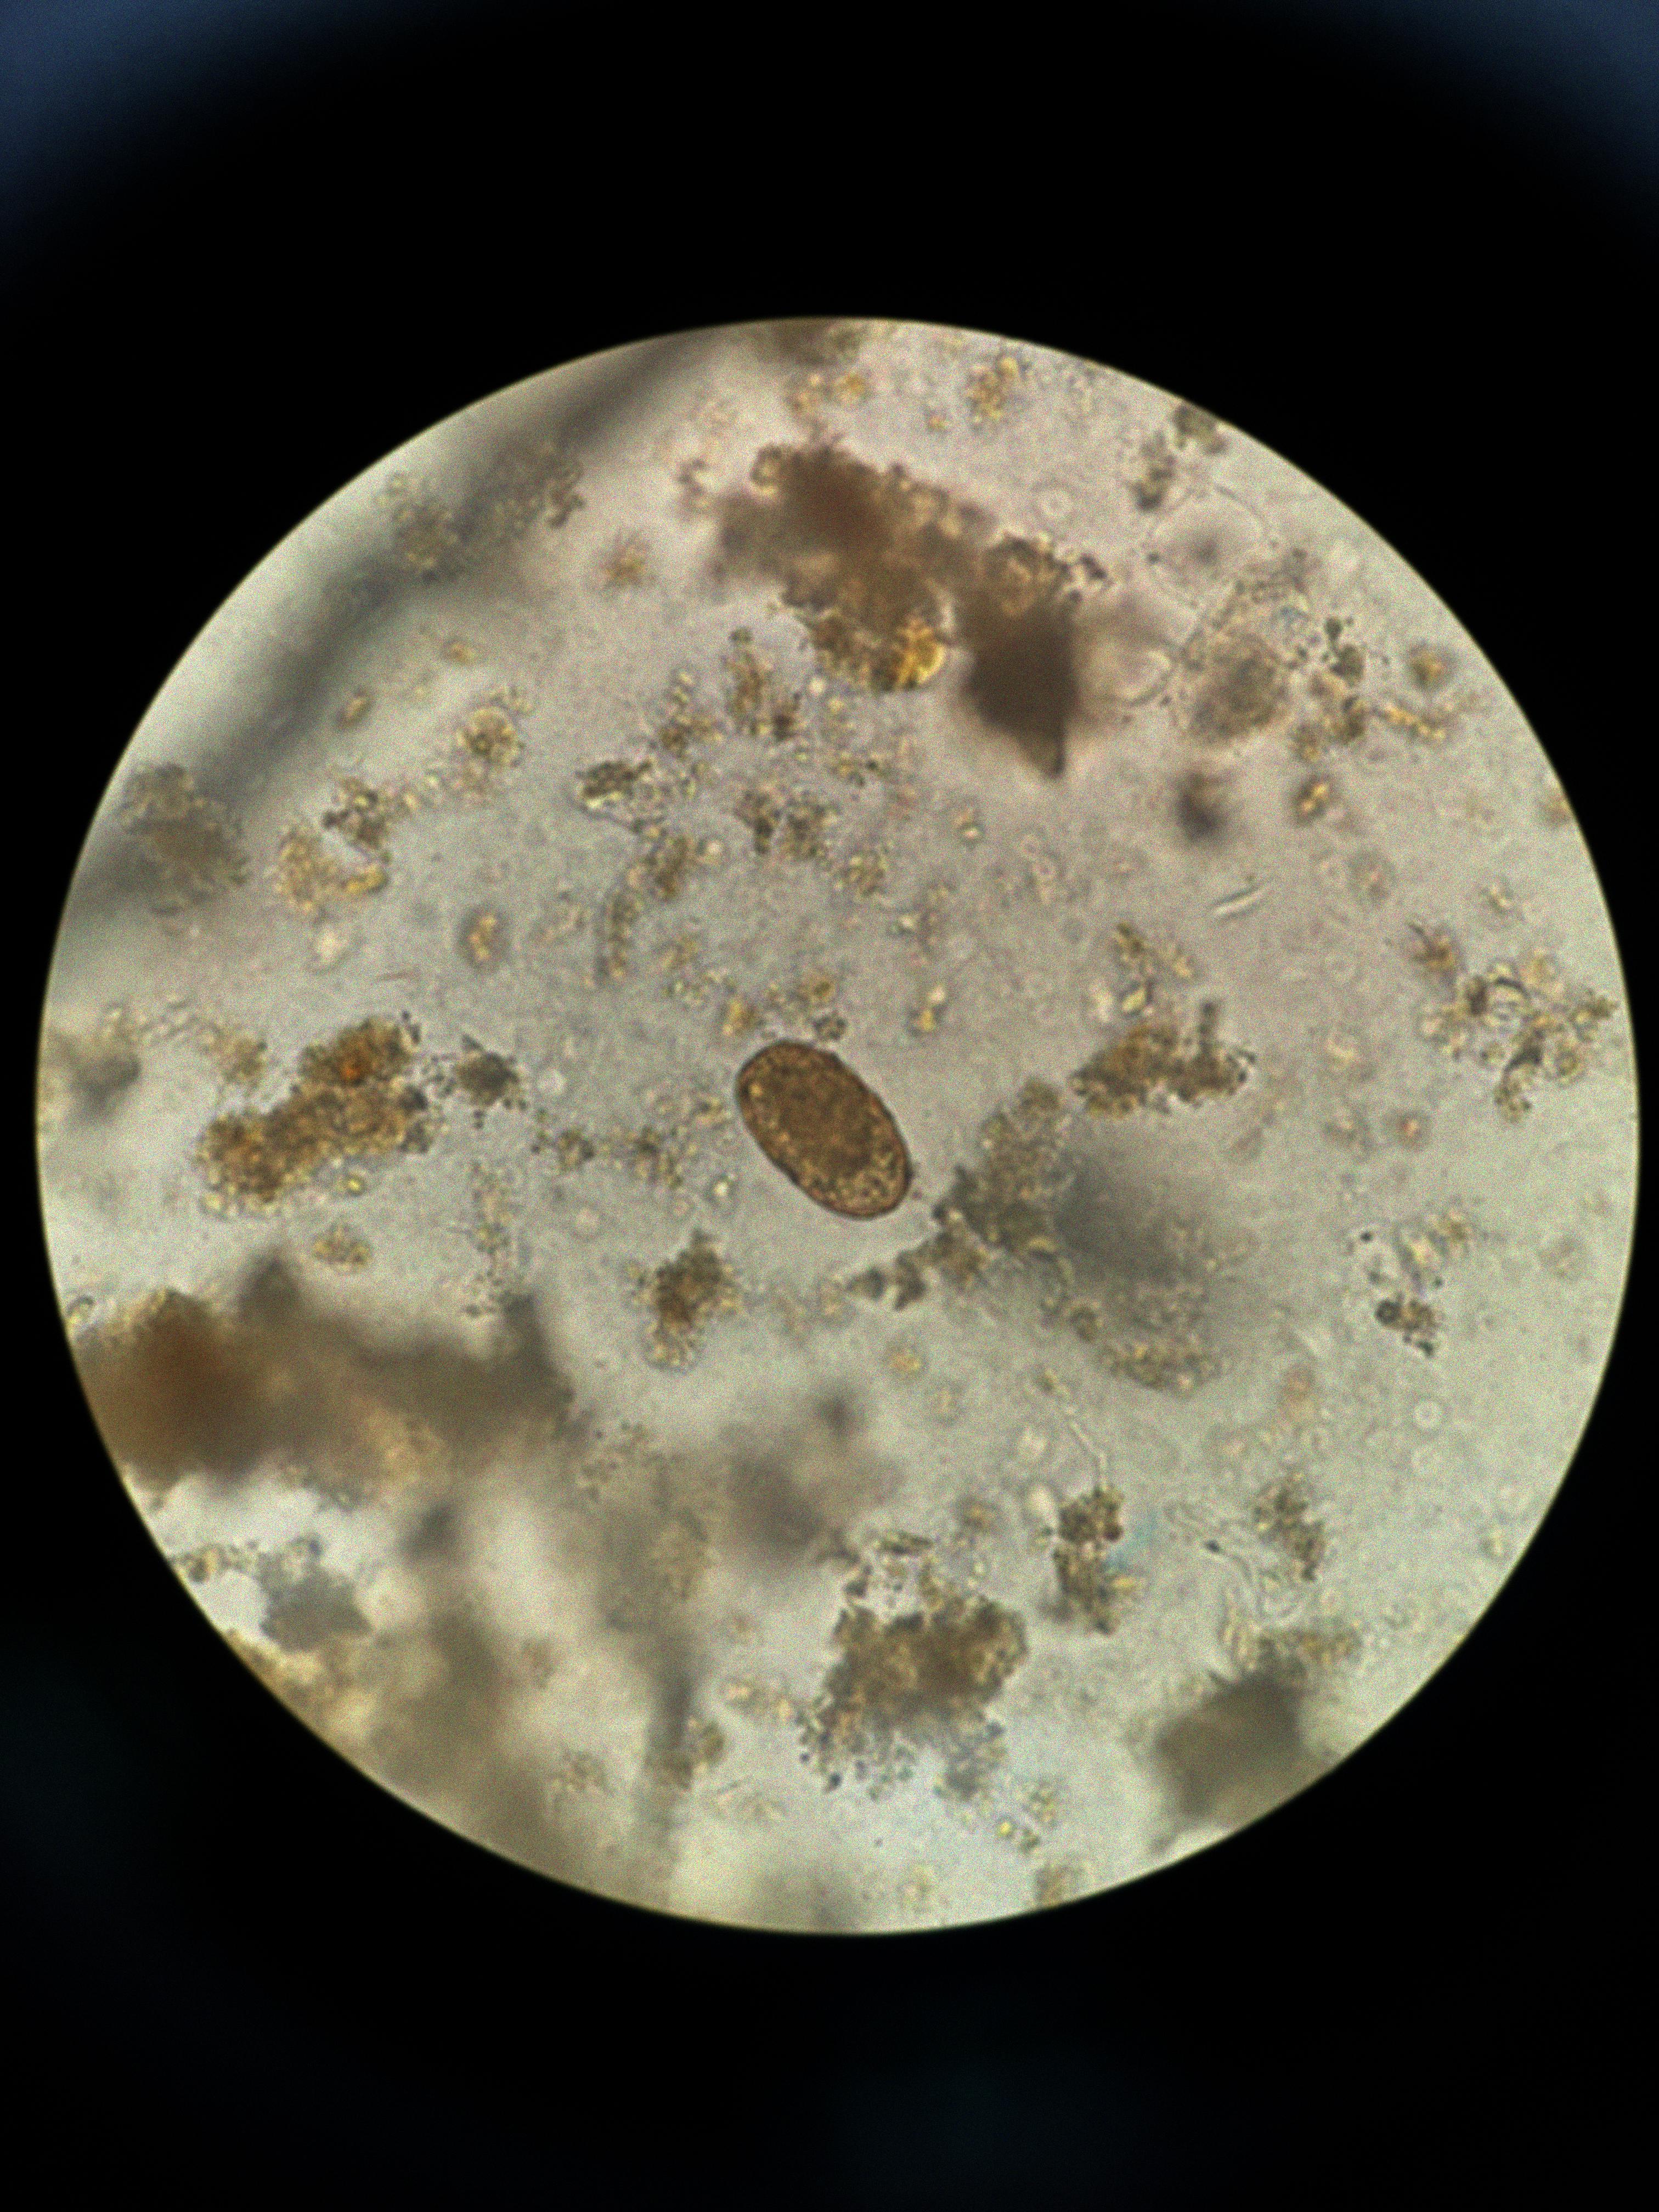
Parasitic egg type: Ascaris lumbricoides